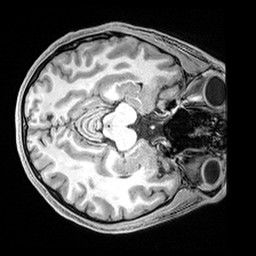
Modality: T1w
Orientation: axial
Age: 42
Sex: male
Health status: healthy
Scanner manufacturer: siemens
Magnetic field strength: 3 T
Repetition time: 2.4 s
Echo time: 0.00217 s